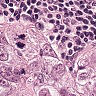
Metastatic tissue present: yes